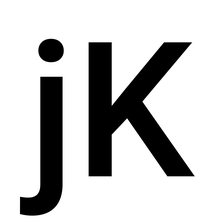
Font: Roboto_Medium